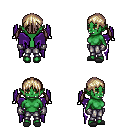
a pixel art fantasy rpg character, female body template, orc, green skin, purple wings, metal pants, white blonde twin-tailed hairstyle, metal gloves, gray slippers, four views (front, back, left, right), 2x2 character sprite sheet, small pixel art, hard edges, no anti-aliasing